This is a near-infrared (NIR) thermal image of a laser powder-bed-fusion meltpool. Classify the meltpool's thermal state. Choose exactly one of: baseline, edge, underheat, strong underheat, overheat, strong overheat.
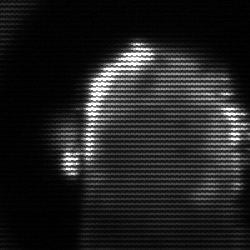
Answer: baseline